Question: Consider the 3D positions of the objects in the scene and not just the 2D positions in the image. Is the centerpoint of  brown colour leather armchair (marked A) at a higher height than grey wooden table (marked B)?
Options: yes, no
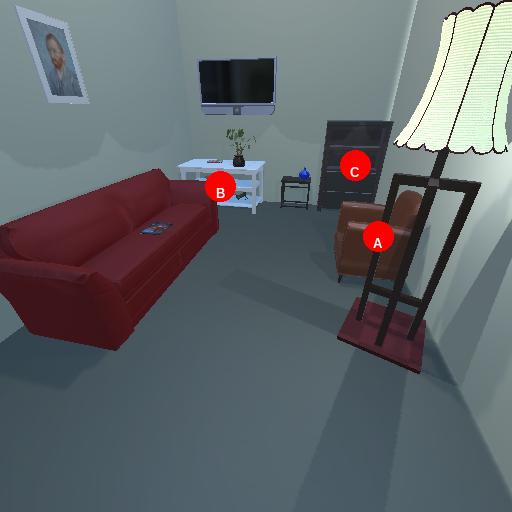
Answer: yes